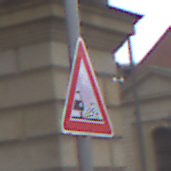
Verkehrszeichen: SplittSchotter
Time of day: Midday
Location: Outdoor (Urban)
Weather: Overcast
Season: NotSpecified
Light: Natural